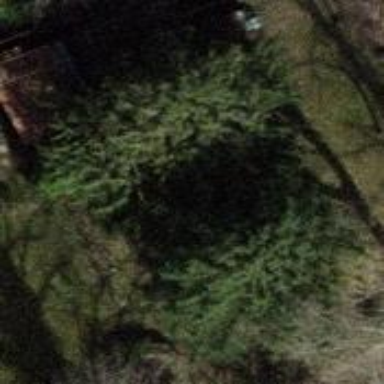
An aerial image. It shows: Evergreen needle-leaved tree.